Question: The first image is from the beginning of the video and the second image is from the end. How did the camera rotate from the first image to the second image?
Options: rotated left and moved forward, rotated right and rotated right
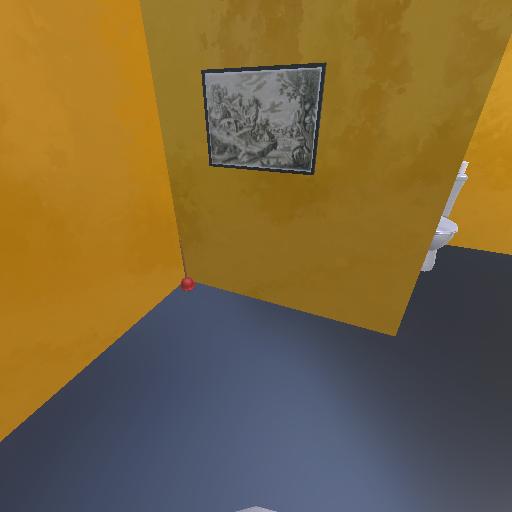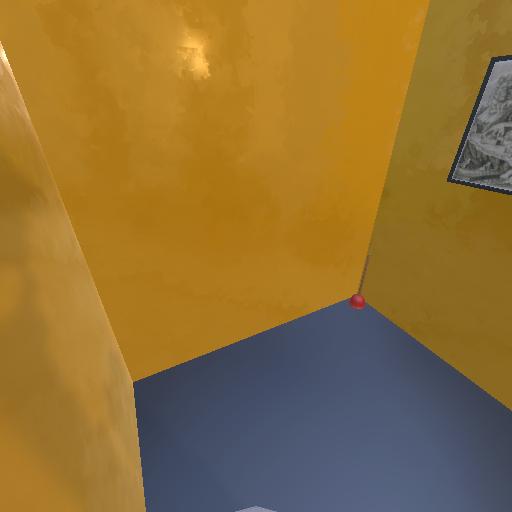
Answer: rotated left and moved forward